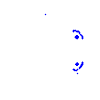
Particle: kaon